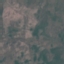
Land use / land cover class: HerbaceousVegetation